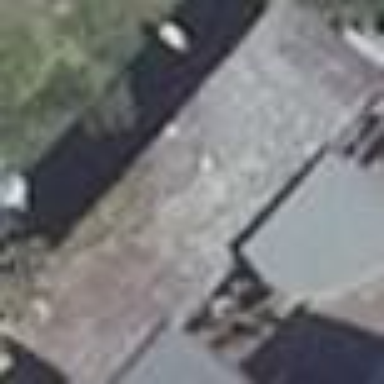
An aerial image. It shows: Shed.